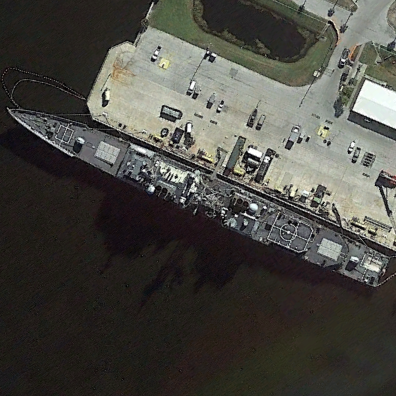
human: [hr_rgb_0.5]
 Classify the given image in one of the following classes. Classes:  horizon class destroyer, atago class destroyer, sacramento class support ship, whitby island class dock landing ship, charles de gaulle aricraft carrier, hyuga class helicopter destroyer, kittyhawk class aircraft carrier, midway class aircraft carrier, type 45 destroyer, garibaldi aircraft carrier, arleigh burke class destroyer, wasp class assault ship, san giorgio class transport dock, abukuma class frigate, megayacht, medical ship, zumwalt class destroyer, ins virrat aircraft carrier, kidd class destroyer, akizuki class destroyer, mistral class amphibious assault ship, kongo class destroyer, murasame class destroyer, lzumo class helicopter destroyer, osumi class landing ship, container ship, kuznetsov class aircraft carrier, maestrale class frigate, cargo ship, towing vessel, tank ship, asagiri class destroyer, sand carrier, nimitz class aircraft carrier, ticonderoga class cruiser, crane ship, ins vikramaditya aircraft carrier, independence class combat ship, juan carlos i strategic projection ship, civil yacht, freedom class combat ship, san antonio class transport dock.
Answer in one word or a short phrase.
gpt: Ticonderoga class cruiser